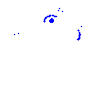
Particle: pion